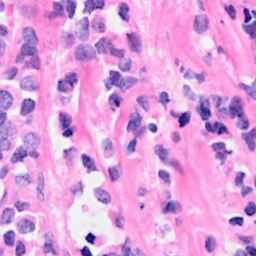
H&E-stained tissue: Breast